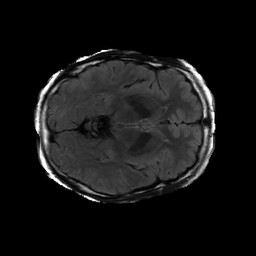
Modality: FLAIR
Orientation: axial
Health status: ill
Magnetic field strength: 3 T